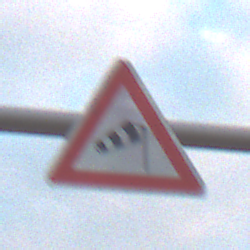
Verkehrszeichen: SeitenwindVonRechts
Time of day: SunriseSunset
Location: Outdoor (Nature)
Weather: PartlyCloudy
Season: NotSpecified
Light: Natural